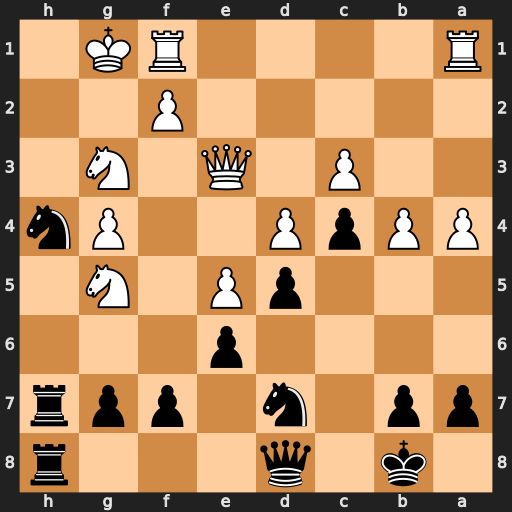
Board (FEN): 1k1q3r/pp1n1ppr/4p3/3pP1N1/PPpP2Pn/2P1Q1N1/5P2/R4RK1
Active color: b
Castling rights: -
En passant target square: -
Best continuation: Qxg5 Qxg5 Nf3+ Kg2 Nxg5